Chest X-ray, PA view. Patient: 60 years old, sex F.
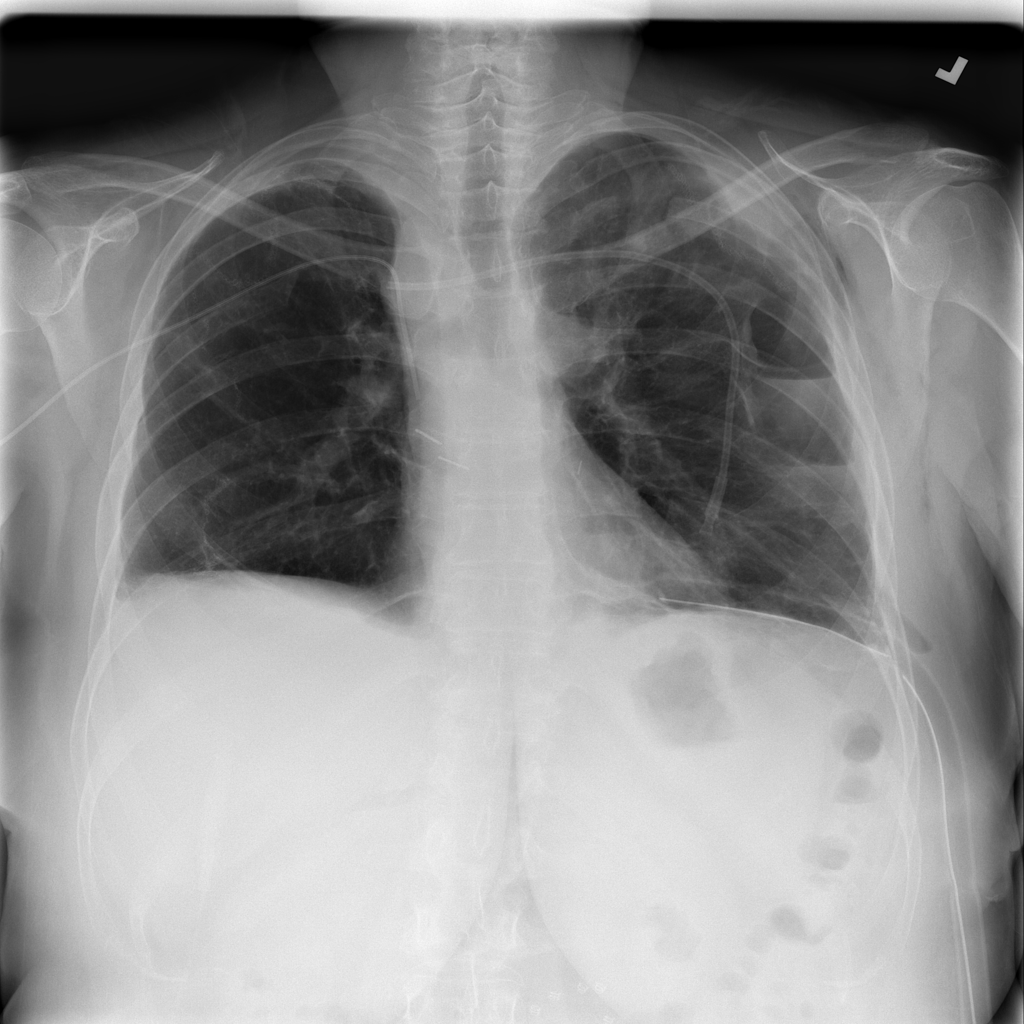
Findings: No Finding